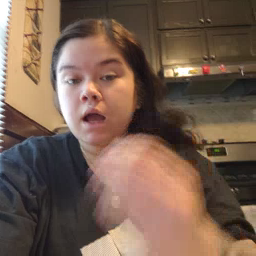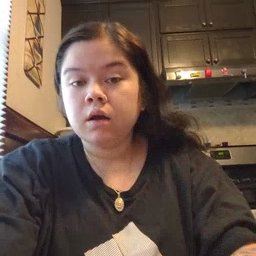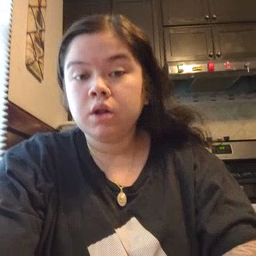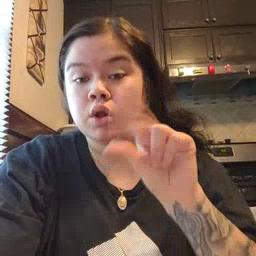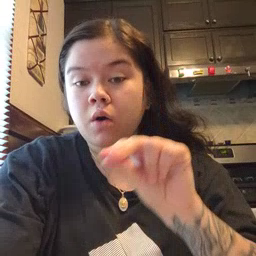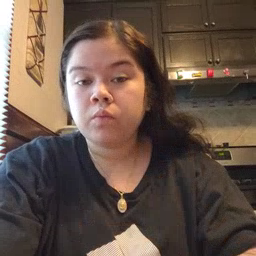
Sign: no